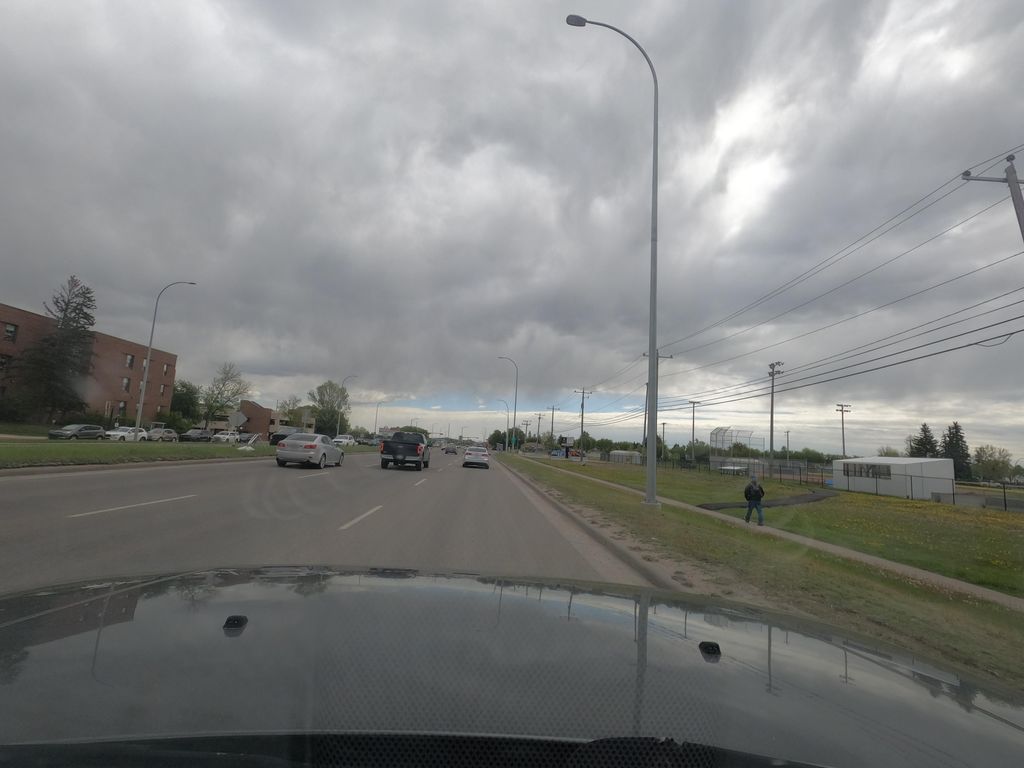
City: calgary